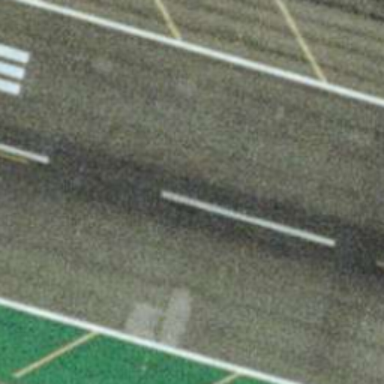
It is a straight runway with some mark lines on it .